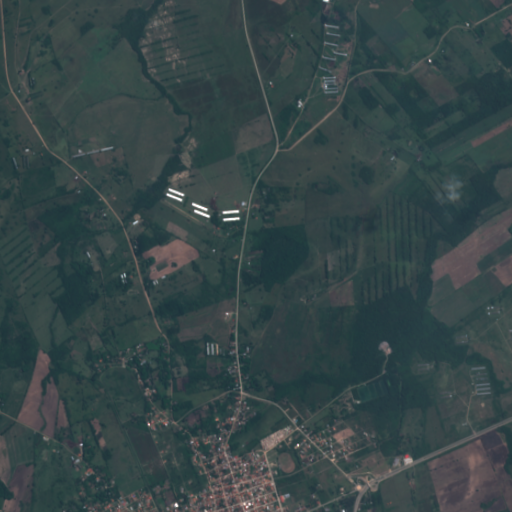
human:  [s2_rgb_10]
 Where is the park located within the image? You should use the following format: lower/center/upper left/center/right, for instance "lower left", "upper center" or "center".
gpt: The park is located in the lower center of the image.
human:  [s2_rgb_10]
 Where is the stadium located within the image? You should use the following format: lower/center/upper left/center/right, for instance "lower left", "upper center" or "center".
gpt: The stadium is located in the lower center of the image.
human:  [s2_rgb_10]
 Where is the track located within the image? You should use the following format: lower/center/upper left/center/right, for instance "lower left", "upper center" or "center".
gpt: The track is located in the lower center of the image.
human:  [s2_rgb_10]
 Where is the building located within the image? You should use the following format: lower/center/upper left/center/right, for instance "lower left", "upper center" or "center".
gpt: There is no building in the image.